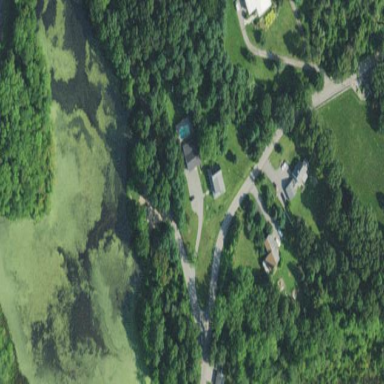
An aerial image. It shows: Pond with natural water.